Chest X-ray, PA view. Patient: 35 years old, sex F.
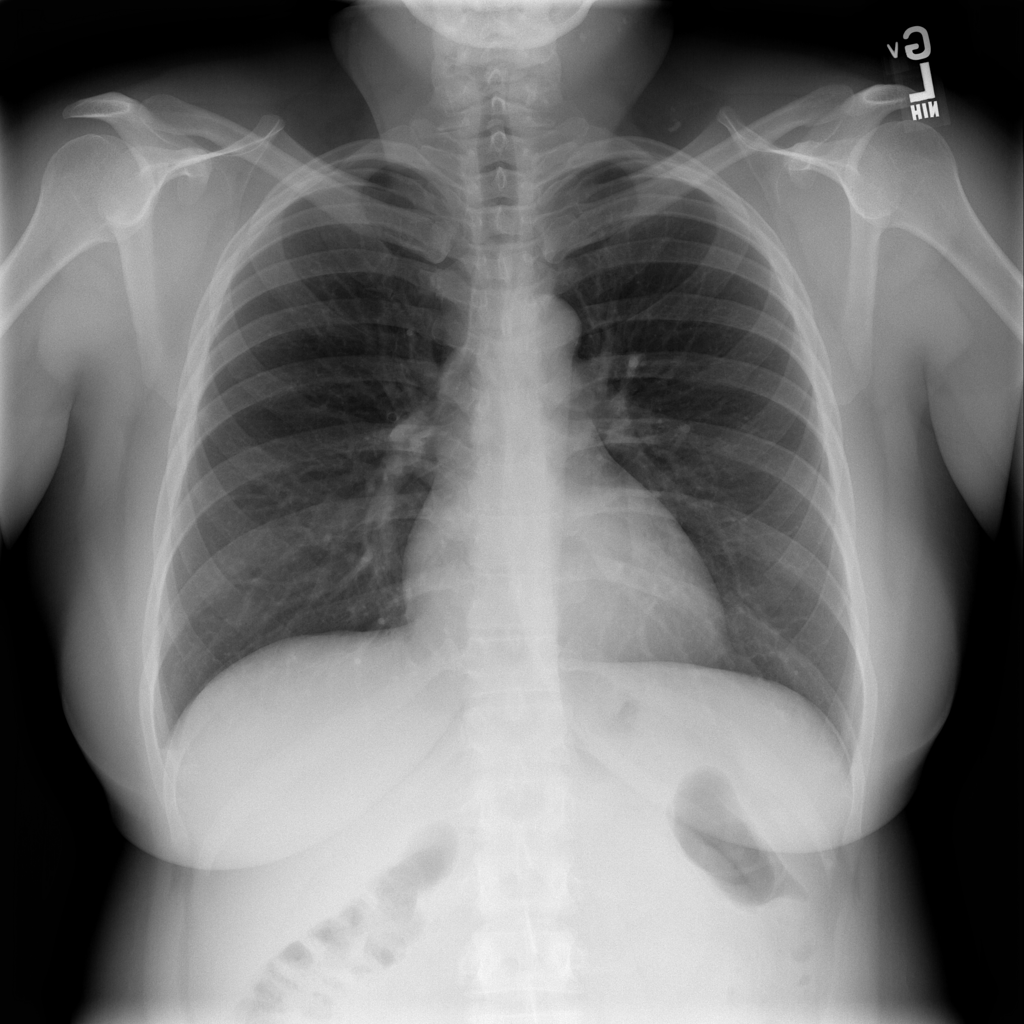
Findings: No Finding